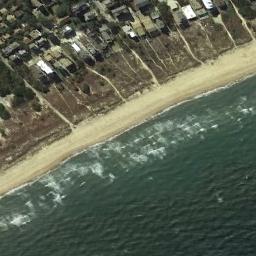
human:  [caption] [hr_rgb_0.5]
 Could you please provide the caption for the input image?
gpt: There are houses by the beach .

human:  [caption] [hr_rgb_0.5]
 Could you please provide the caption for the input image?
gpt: The blue sea and the beach with many houses .

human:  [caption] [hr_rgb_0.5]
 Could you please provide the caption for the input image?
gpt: The beach with khaki sand and the residential area beside  .

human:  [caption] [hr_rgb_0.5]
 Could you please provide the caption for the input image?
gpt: Many buildings scattered around the beach .

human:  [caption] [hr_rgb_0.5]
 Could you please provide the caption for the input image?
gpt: Many buildings are near the beach .